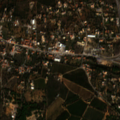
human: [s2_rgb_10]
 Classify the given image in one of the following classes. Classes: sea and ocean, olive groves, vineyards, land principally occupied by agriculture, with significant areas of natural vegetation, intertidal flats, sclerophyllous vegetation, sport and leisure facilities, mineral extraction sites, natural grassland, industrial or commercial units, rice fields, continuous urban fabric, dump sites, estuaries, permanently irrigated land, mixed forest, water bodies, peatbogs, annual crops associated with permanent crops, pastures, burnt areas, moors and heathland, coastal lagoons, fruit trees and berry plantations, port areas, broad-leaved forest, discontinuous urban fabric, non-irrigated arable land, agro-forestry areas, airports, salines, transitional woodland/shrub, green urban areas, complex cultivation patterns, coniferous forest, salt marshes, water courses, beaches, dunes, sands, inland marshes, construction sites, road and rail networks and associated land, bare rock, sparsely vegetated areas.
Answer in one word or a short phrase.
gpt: discontinuous urban fabric, fruit trees and berry plantations, annual crops associated with permanent crops, land principally occupied by agriculture, with significant areas of natural vegetation